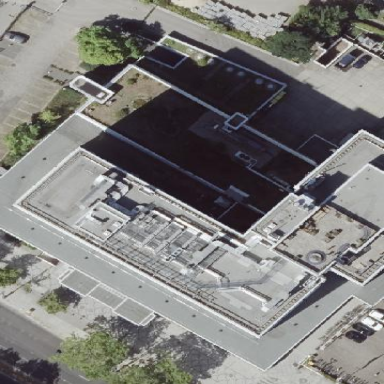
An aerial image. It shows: Building with flat roof.